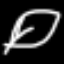
Label: leaf